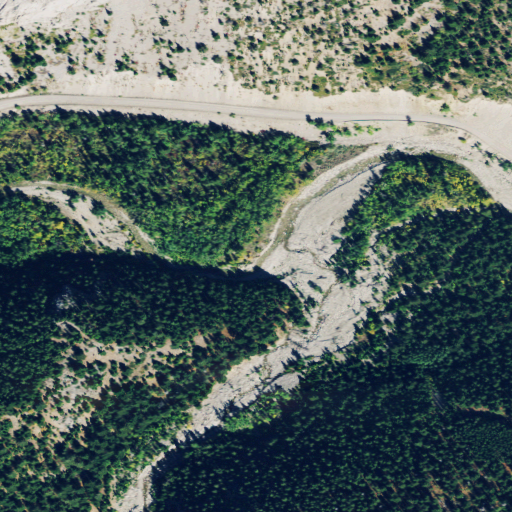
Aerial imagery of valley in Montana named Rierdon Gulch containing evergreen forest, grassland, shrub, and barren land